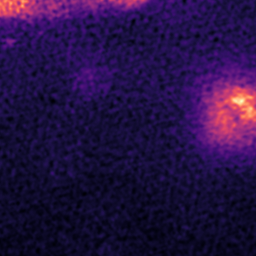
Label: Super-resolution ER image